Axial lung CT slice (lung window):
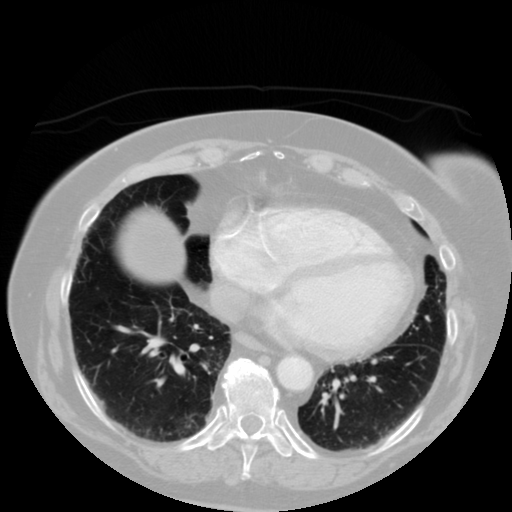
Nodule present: no